Question: I installed Style Cop Plus from Nuget. I know it is installed and doing its thing because I see
wantings like this one:
'''
SP2001 Warning 5 SP2001 : StyleCopPlus.StyleCopPlus : Only tab characters are allowed to be used for indentation. D:\Users\Chad\Desktop\TypeScript\One\WebApplication4\Classes\Class1.cs 4 1 WebApplication4
'''
However, this is in conflict with other static code analysis, not sure from where.
'''
Warning 5 SA1027 : CSharp.Spacing : Tabs are not allowed. Use spaces instead. D:\Users\Chad\Desktop\TypeScript\One\WebApplication4\Classes\Class1.cs 4 1 WebApplication4
'''
Prior to installing Style Code Plus, I already had Style Cop installed.
Clearly I have to turn off one of these warnings since they are in conflict with one another. I am trying to figure out where the rules can be configured for each.
If I ..
'''
1. go to Project -> Properties -> Code Analysis Tab
2. Click the Open Rules button next to "MS recommended Rules"
3. Search for "SP2001" and "SA1027"
'''
..neither is found
However, I do find SA1027 in the Style Cop rules by doing the following
'''
1. Project Explorer select Project, right mouse => Style Cop Settings
. Find SA1027
'''
SP2001, as the message indicates, is clearly a Style Cop Plus rule.
Referring to the <URL>, I see in the documentation a Style Copy Plus dialog that looks like the following but I am unable to find it.
Where do I find the configurations screen for StyleCop Plus to turn off SA1027?

From the above referenced web page:
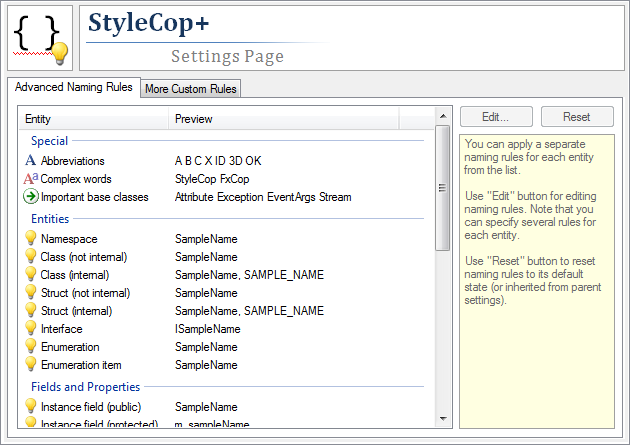
Answer: I did as Oleg suggested, I copied the StyleCopPlus.dll to the StyleCop folder. But then I decided to click the Properties of the file and click the "Unblock" button. This was the missing step. Thanks, Oleg!